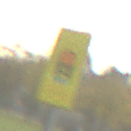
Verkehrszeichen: FahrzeugeMitWassergefaehrdenderLadungOhnePfeilsymbol
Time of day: MorningAfternoon
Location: Outdoor (Suburban)
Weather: PartlyCloudy
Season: NotSpecified
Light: Natural